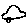
Label: car